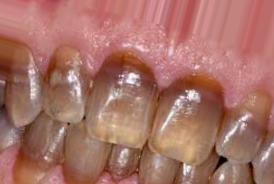
Condition: Tooth Discoloration